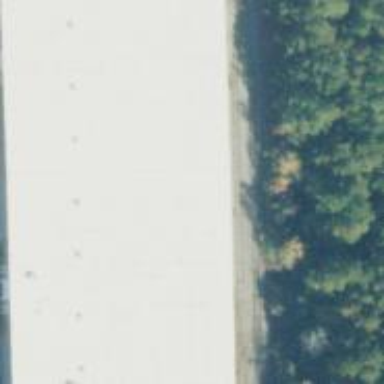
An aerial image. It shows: Warehouse.